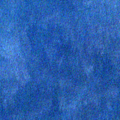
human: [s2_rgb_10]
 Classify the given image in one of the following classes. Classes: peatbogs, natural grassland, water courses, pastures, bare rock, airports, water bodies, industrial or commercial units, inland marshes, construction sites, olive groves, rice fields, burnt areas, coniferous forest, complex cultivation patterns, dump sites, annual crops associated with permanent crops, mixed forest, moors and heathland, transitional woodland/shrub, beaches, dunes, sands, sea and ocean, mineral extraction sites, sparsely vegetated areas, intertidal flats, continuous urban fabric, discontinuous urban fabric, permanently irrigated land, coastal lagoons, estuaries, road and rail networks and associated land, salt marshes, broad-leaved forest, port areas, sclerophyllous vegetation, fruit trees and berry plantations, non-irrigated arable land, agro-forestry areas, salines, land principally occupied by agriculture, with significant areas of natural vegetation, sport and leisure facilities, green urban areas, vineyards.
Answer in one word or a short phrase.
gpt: sea and ocean